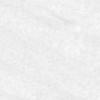
Label: no_change